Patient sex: M
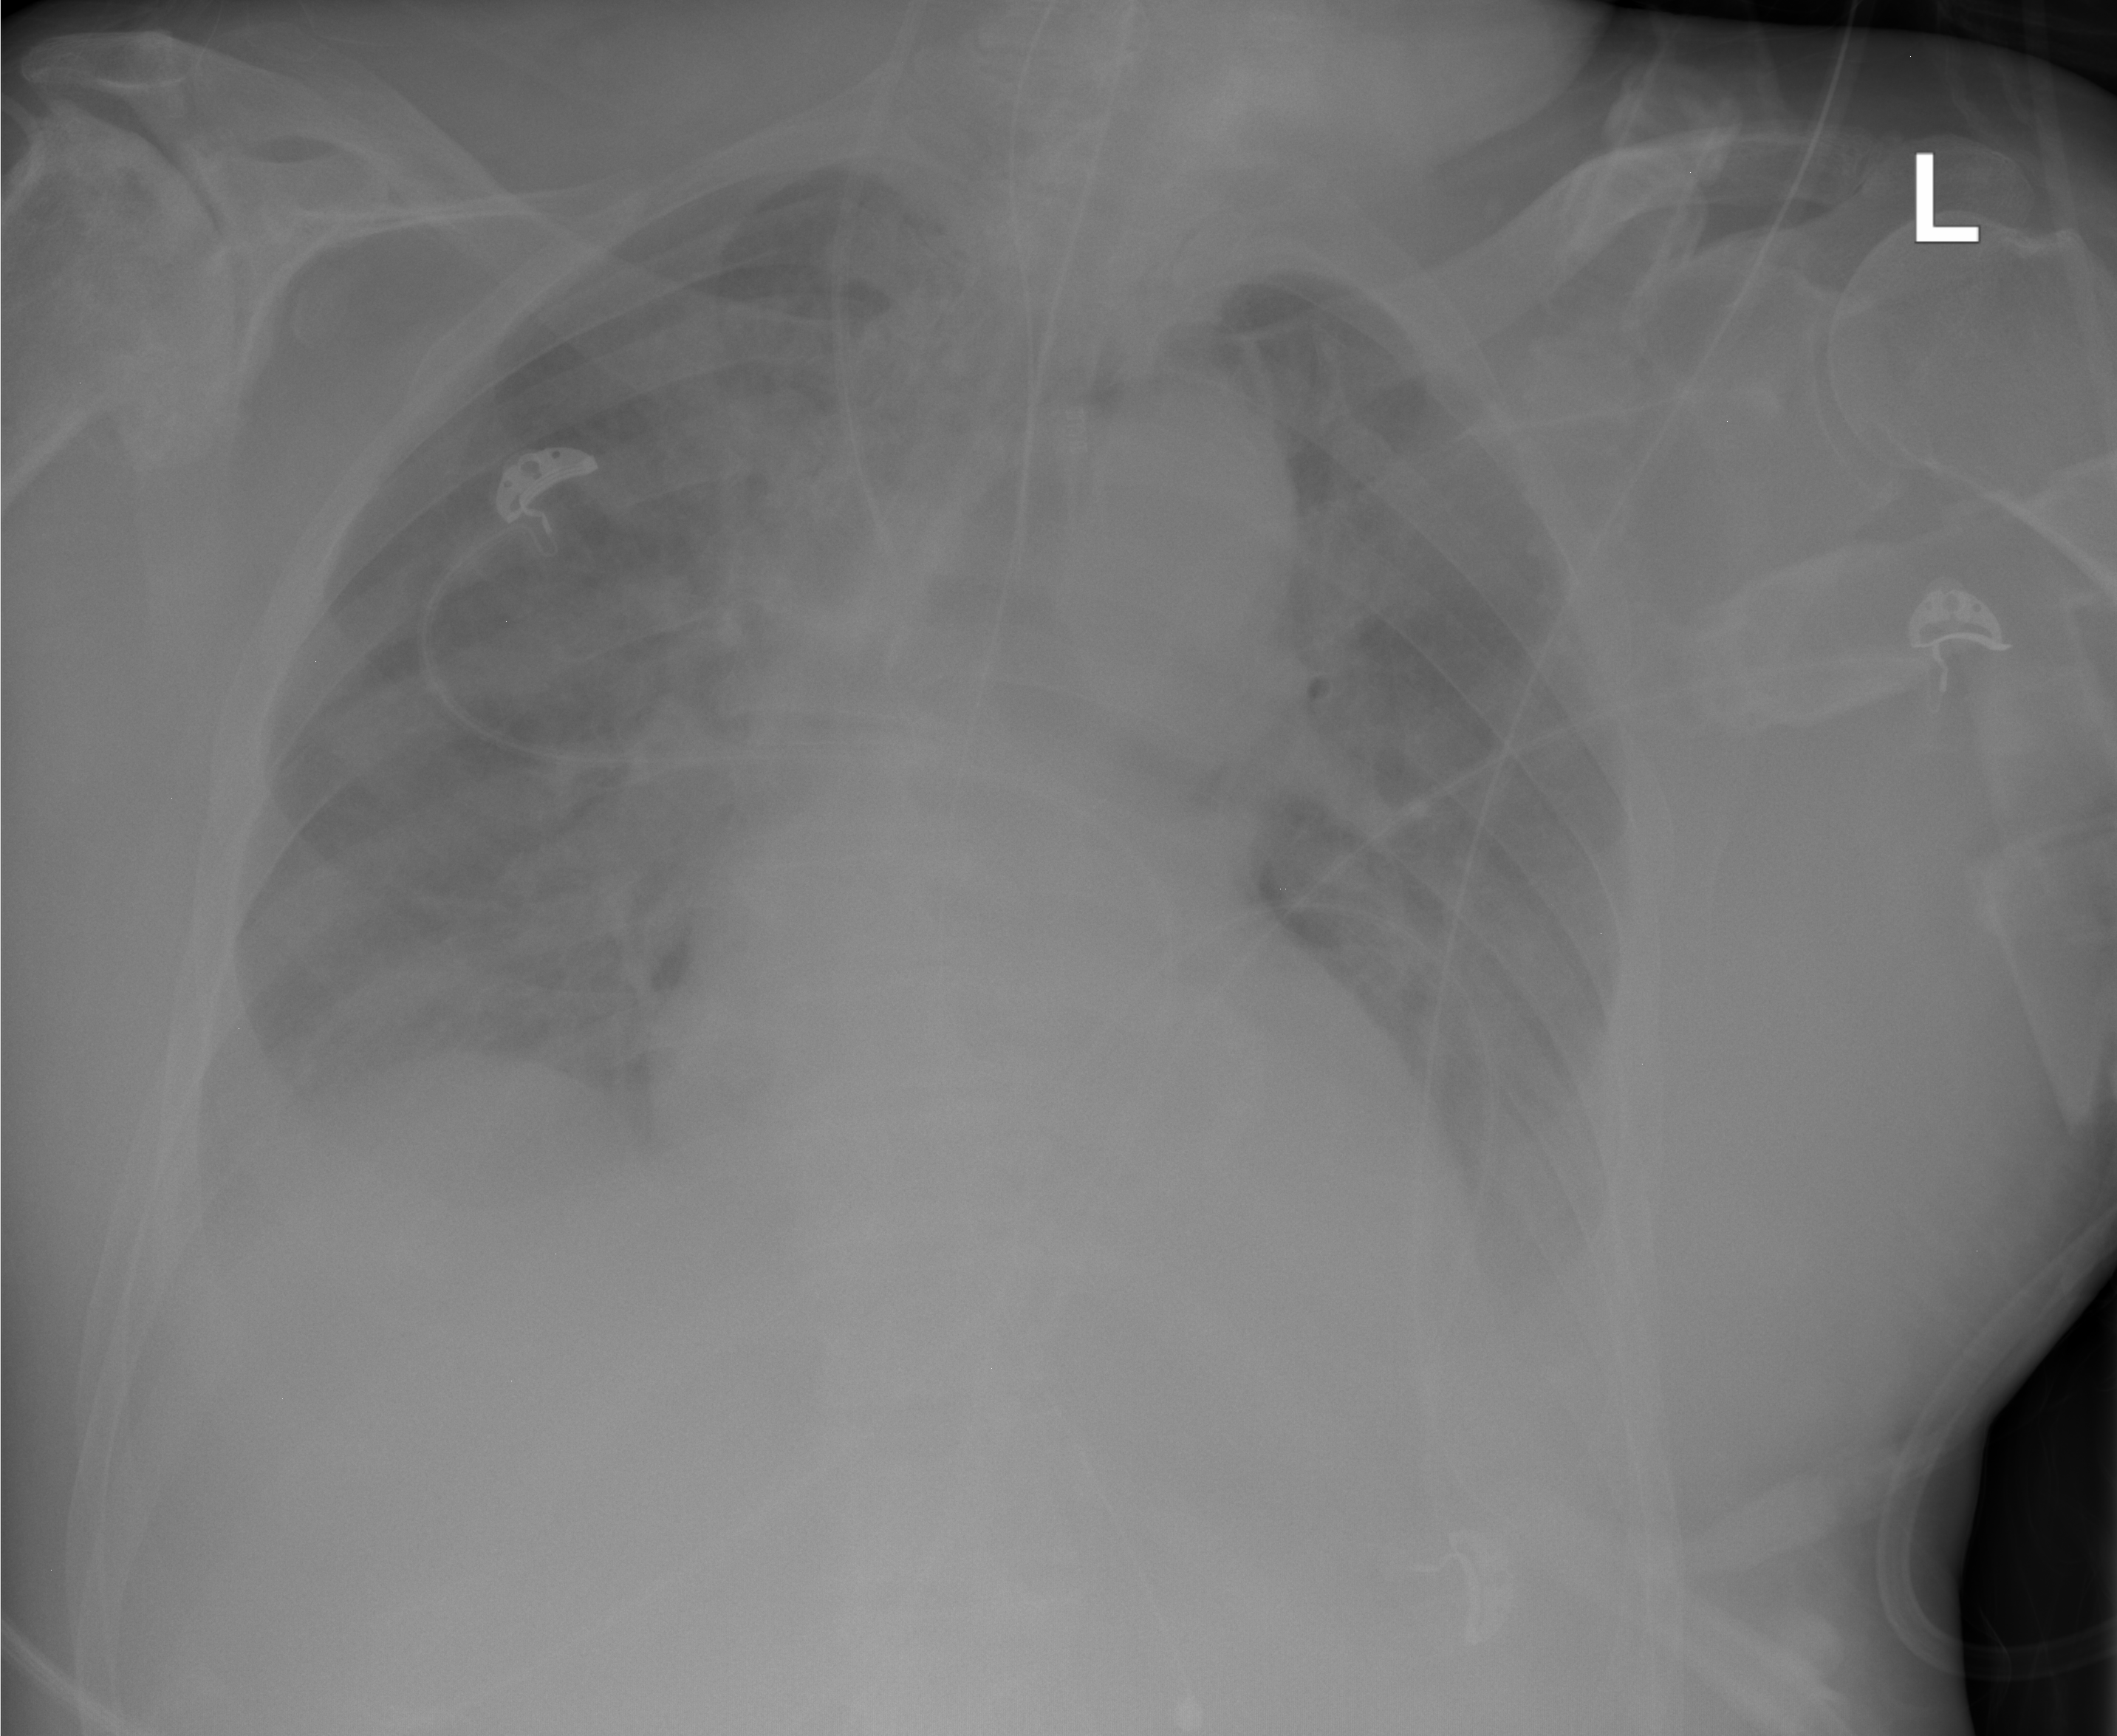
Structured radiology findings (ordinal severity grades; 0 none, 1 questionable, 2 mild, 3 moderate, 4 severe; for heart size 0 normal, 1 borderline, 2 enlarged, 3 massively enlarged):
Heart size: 2
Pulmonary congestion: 3
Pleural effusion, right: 2
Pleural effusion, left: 2
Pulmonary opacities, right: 2
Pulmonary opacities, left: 2
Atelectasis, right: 2
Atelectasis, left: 2